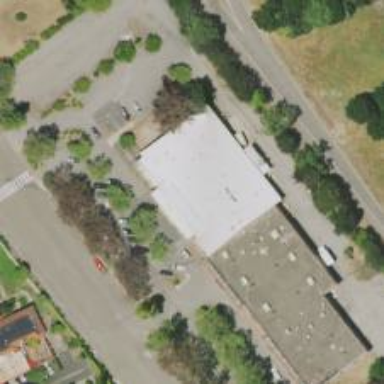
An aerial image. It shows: Supermarket.